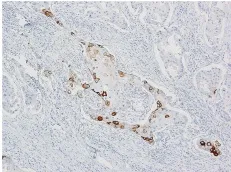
Cancer cells formed nests and exhibited keratinization. The tumor cells were positive for. Cytokeratin 5/6 (magnification, x100).
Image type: pathology (immunostaining)